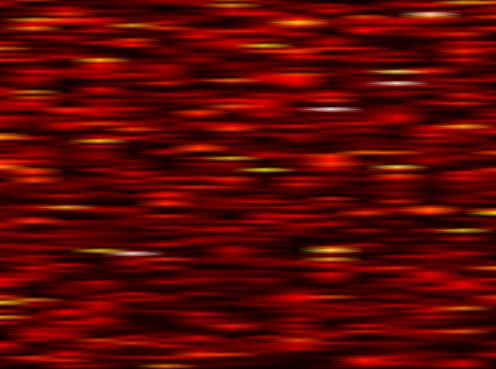
Label: FOFDM